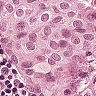
Metastatic tissue present: yes